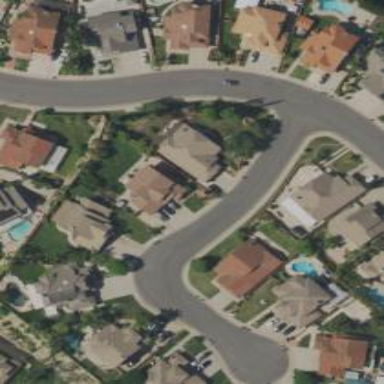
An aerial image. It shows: Residential road.